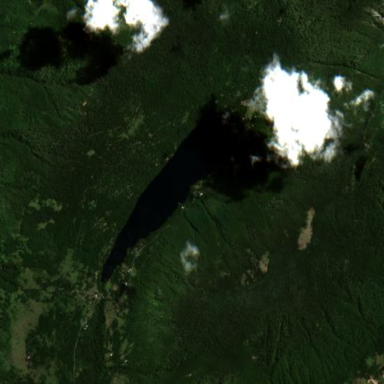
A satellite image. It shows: Serene lake surrounded by nature.